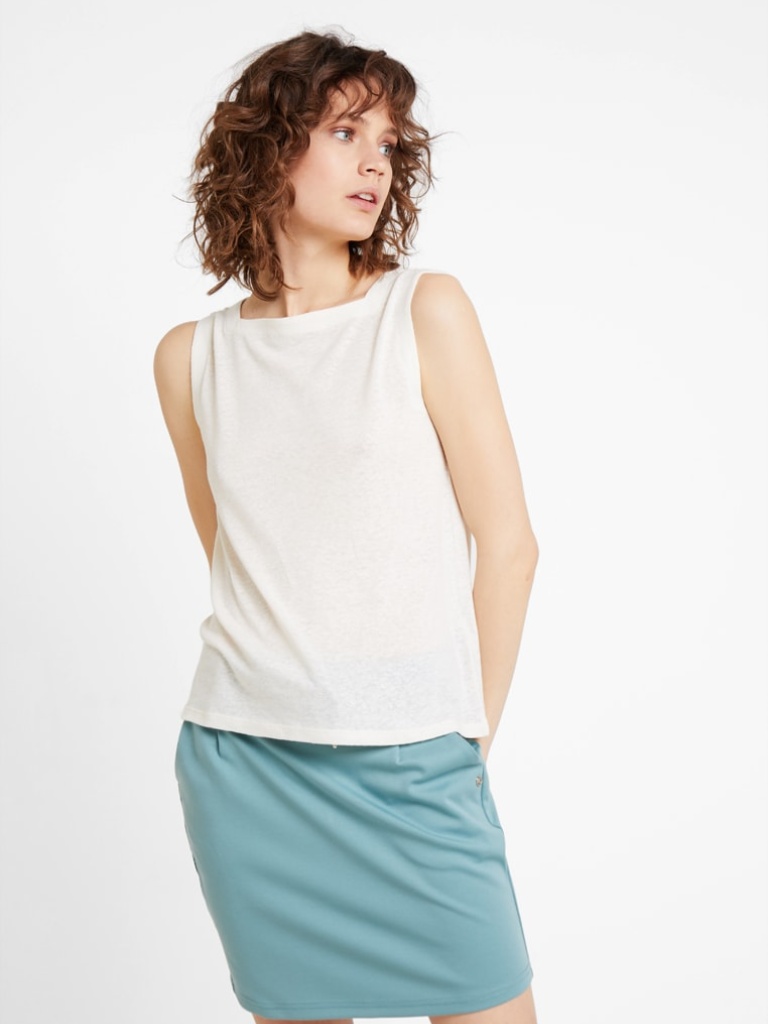
cotton relaxed sleeveless hip length Untucked boat tank